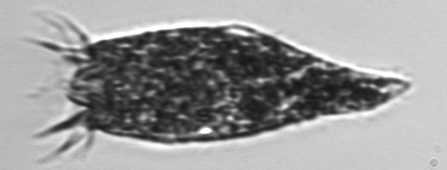
Label: Strombidium_conicum